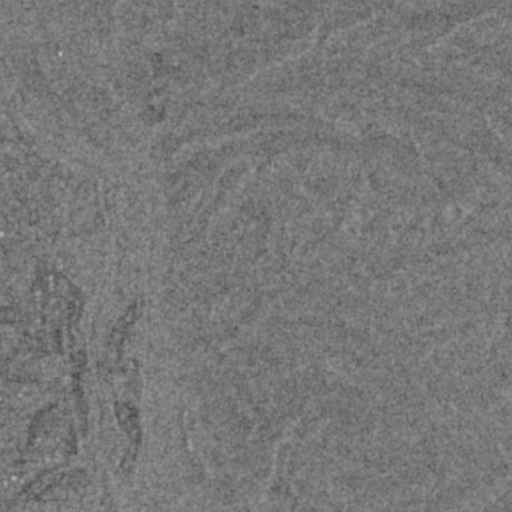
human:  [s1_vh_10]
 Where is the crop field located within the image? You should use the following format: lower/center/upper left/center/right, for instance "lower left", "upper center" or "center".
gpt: The crop field is located in the upper left of the image.
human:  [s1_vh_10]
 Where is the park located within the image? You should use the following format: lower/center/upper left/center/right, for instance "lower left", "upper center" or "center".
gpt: The park is located in the left of the image.
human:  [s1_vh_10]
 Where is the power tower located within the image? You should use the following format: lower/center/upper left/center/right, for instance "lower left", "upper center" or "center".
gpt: The power tower is located in the right of the image.
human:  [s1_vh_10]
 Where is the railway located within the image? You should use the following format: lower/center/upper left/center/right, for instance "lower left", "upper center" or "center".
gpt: The railway is located in the left of the image.
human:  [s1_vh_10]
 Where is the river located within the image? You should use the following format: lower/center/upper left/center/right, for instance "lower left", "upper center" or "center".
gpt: The river is located in the left of the image.
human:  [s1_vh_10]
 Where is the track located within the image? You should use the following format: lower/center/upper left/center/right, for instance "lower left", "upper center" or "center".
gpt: There is no track in the image.

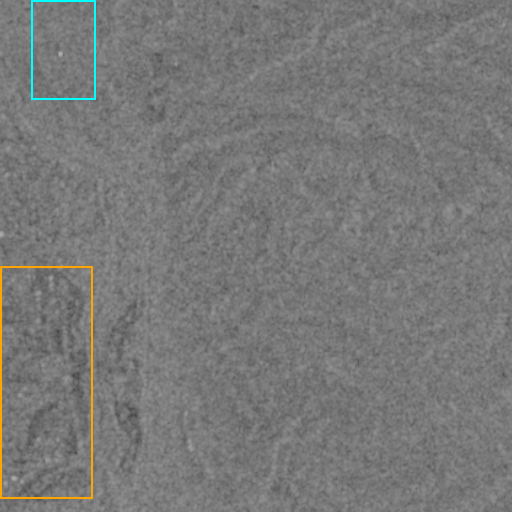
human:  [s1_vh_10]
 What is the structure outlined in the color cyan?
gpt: The structure outlined in cyan is a crop field.
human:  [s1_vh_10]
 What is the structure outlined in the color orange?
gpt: The structure outlined in orange is a park.
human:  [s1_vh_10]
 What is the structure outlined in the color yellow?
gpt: There is no yellow outline.